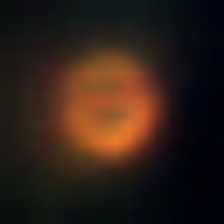
Taxon: NanoPlankton
Group: Other